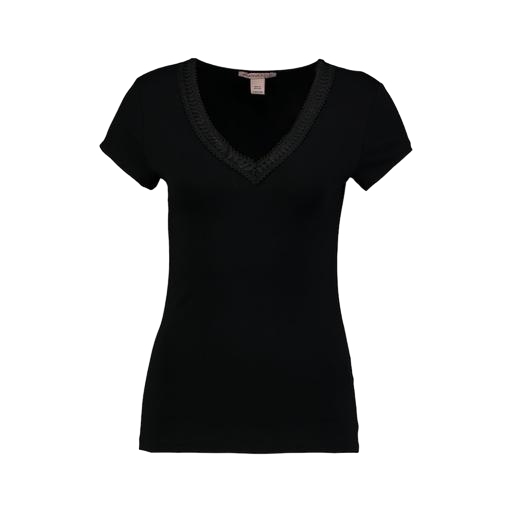
black v-neck t-shirt only macy, black v-neck top only macy, black embellished t-shirt, white background